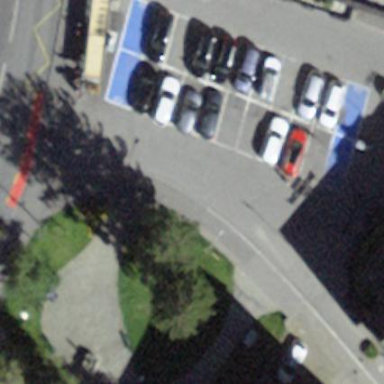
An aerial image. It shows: Parking area with surface.